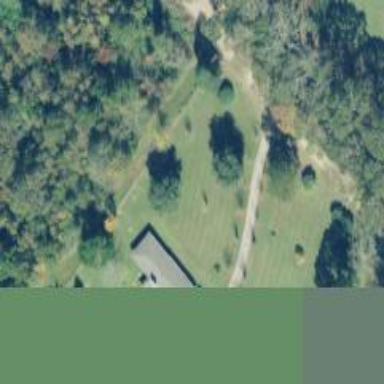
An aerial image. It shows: Driveway leading to service road.